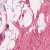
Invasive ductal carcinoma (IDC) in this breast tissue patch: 0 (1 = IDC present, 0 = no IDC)